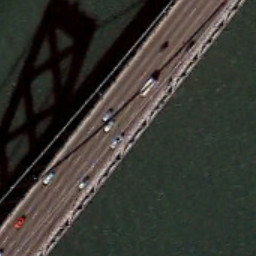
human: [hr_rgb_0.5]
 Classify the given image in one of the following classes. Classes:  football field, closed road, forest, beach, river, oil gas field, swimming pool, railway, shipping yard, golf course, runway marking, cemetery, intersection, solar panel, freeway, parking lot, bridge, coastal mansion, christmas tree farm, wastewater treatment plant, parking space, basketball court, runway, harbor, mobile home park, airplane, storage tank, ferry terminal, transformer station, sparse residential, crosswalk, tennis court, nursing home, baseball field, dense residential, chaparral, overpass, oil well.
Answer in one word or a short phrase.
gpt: bridge